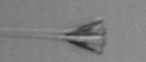
Label: Asterionellopsis_glacialis